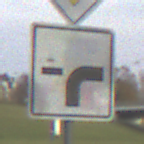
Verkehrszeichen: VerlaufVorfahrtsstrasse9
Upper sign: Vorfahrtsstrasse
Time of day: SunriseSunset
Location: Outdoor (Suburban)
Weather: PartlyCloudy
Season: NotSpecified
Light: Natural